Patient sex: F
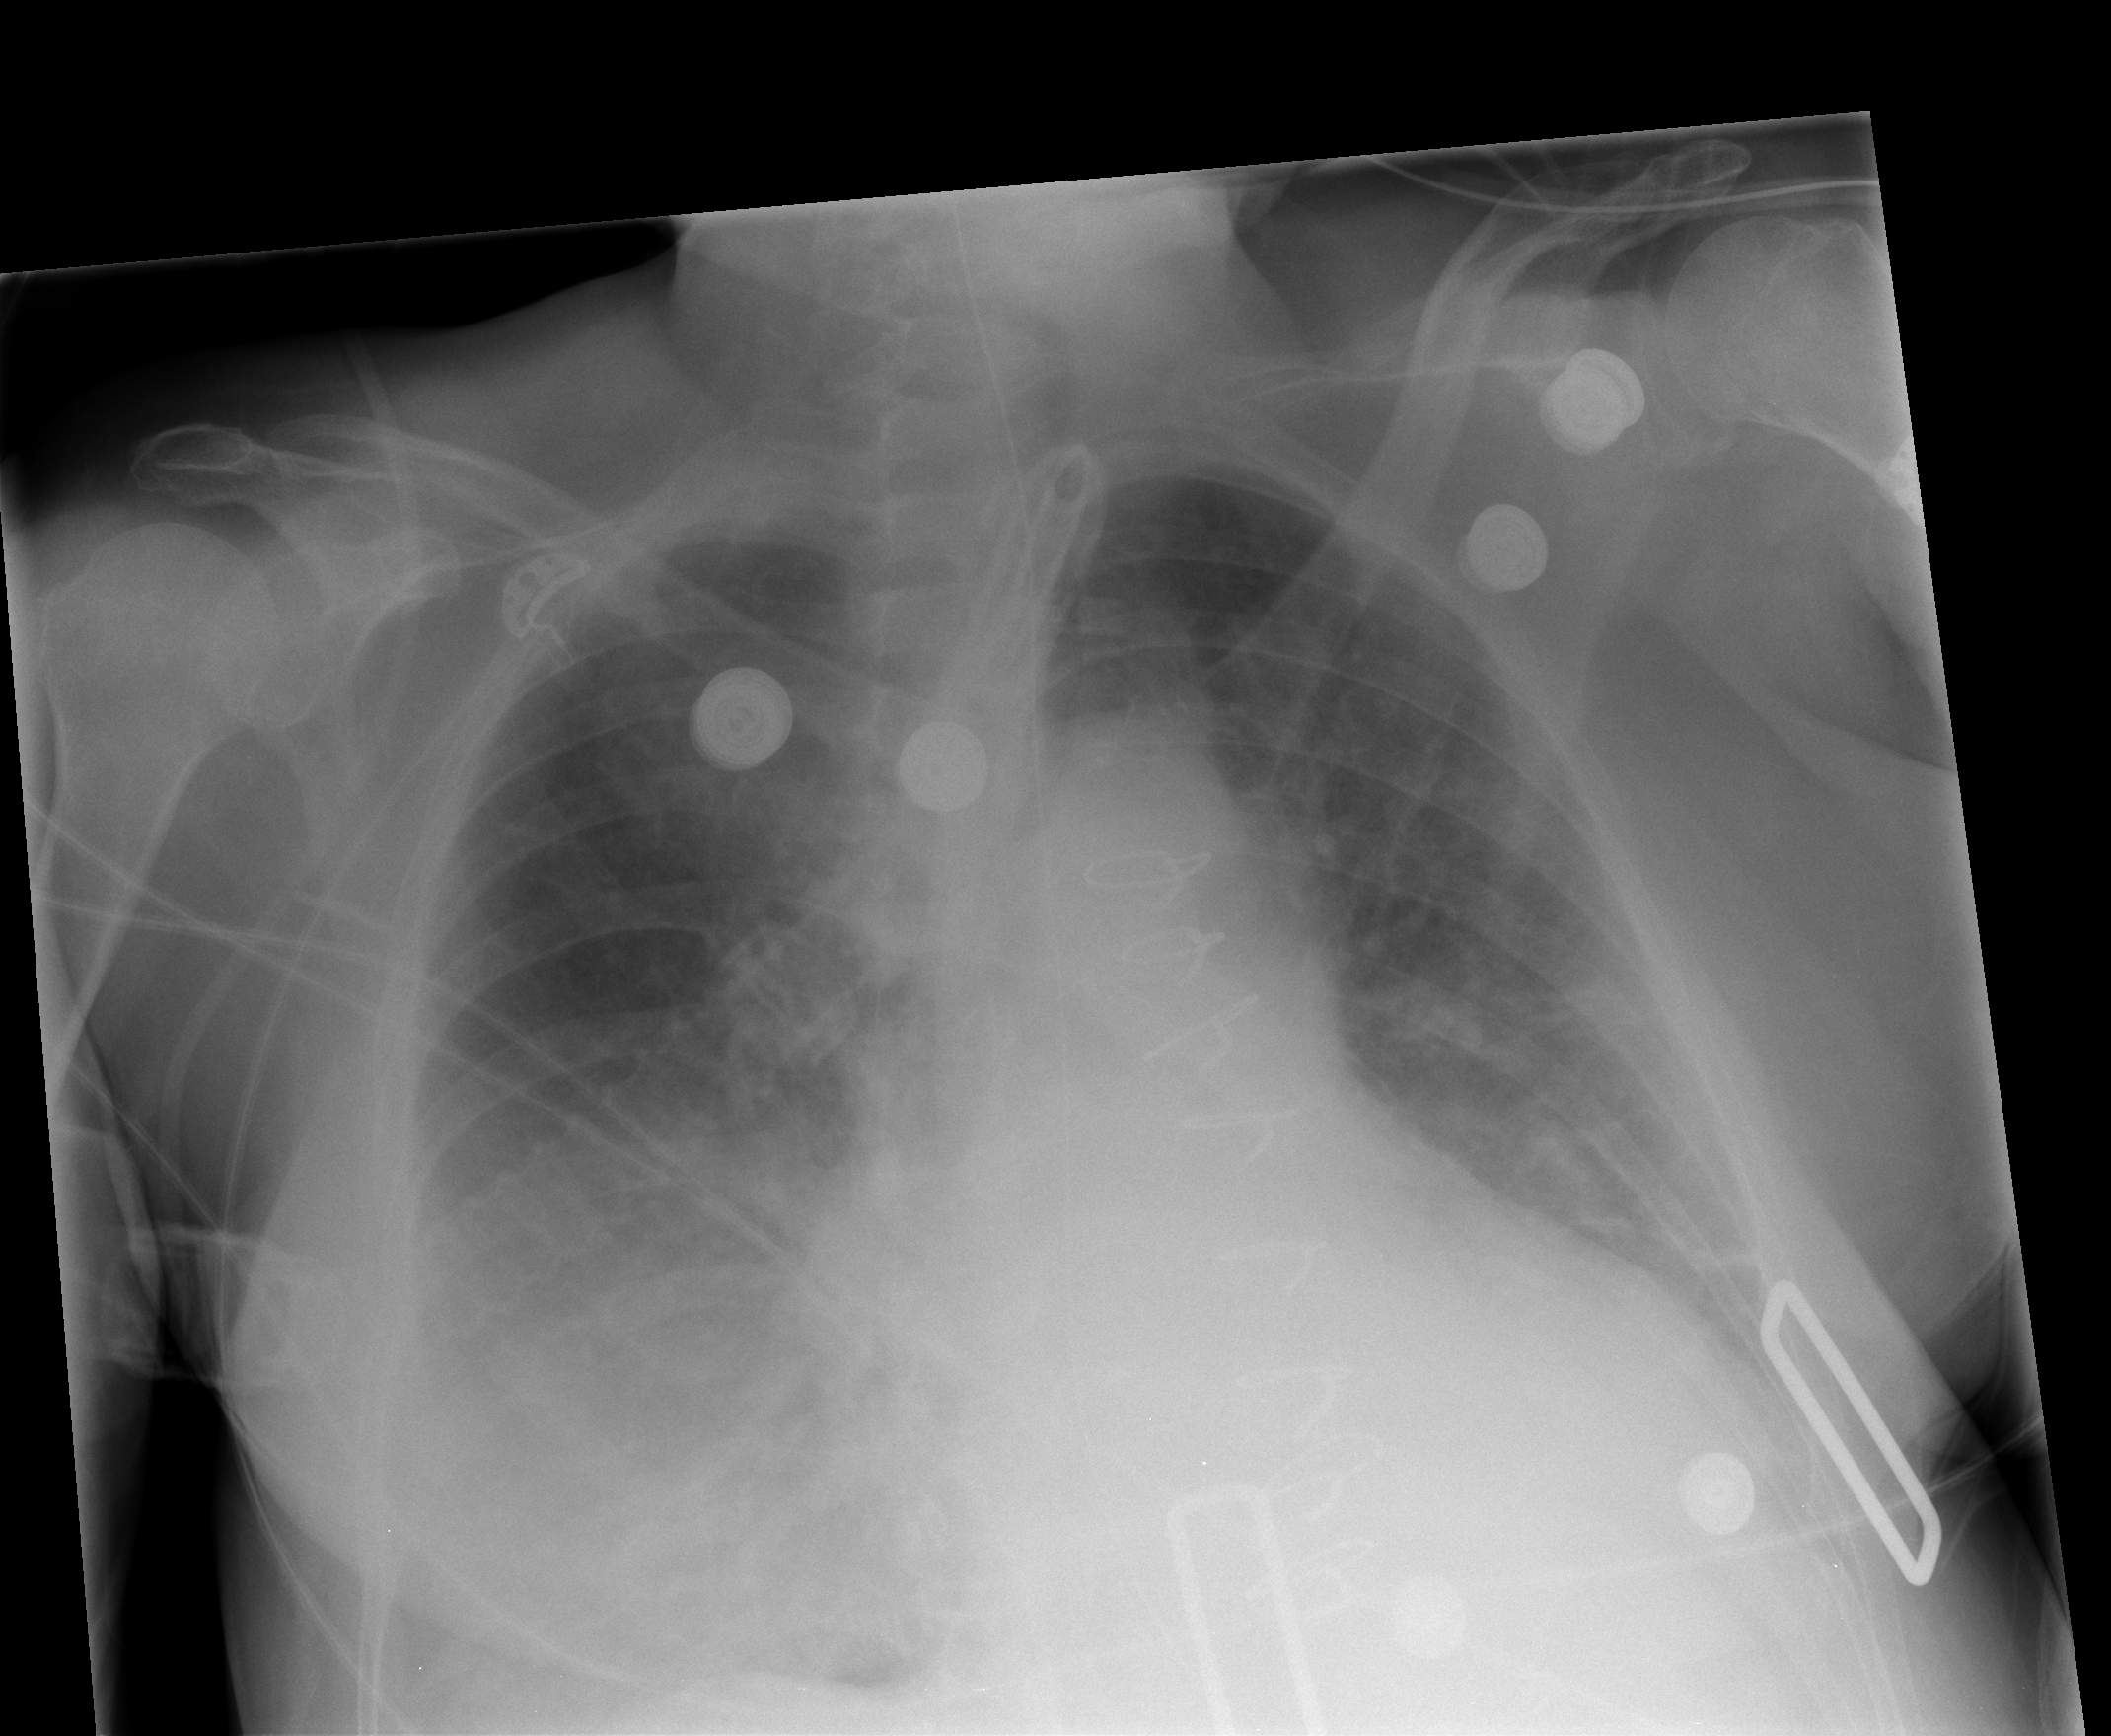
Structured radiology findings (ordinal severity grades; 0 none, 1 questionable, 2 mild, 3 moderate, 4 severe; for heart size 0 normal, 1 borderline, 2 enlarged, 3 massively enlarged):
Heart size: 1
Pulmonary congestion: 0
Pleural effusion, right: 2
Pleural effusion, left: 1
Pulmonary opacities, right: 0
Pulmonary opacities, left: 0
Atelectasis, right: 2
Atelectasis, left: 2